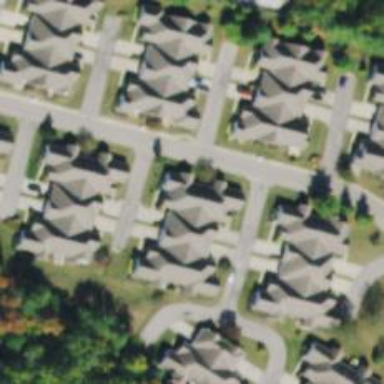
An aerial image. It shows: Shared driveway designated as service road.